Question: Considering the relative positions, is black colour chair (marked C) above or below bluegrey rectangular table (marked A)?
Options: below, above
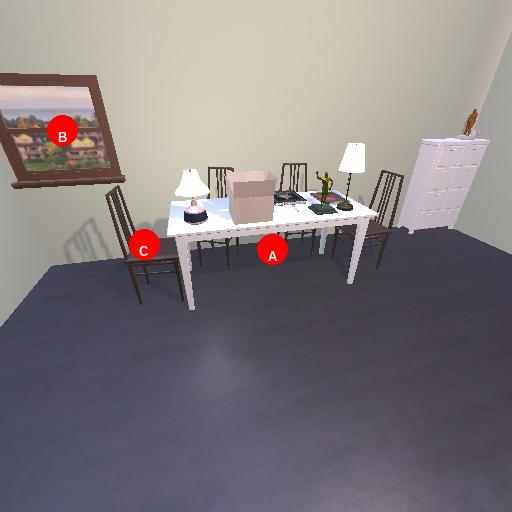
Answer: below